Question: I am having a php template where i have a leftmenu as accordin jquery menu. In this menu i had menu items .When i click the menu item, page related to this menu item to be loaded into the div in the right side of the page without refresh.I am giving you the screenshot of the page.
Can anyone help me in this regard,
Thank you in advance
Ramsai
here is the code of left menu.php
'''
<div id="leftmenu">
<div class="urbangreymenu">
<h3 class="headerbar"><a href="#">BREAST</a></h3>
<ul class="submenu">
**<li><a href="breast.php">Breast/a></li>**
</ul>
<h3 class="headerbar"><a href="#">CVS</a></h3>
<ul class="submenu">
<li><a href="#">CHEST PAIN</a></li>
<li><a href="#">CHEST PAIN MASTER</a></li>
<li><a href="#">DIZZINESS-VERTIGO-LOC</a></li>
<li><a href="#">LOCAL-LEG-GENERALISED SWELLING</a></li>
<li><a href="#">SHORT OF BREATH(+PND)</a></li>
</ul>
<h3 class="headerbar"><a href="#">ENT</a></h3>
<ul class="submenu">
<li><a href="#">EAR</a></li>
<li><a href="#">NOSE</a></li>
<li><a href="#">THROAT</a></li>
</ul>
<h3 class="headerbar"><a href="#">GENERAL</a></h3>
<ul class="submenu">
<li><a href="#">FATIGUE-MALAISE</a></li>
<li><a href="#">FEVER</a></li>
<li><a href="#">SKIN RASH & PRURITIS</a></li>
</ul>
<h3 class="headerbar"><a href="#">GIT</a></h3>
<ul class="submenu">
<li><a href="#">ABDOMINAL DISTENTION</a></li>
<li><a href="#">ABDOMINAL PAIN</a></li>
<li><a href="#">BLACK STOOLS</a></li>
<li><a href="#">CONSTIPATION</a></li>
<li><a href="#">DIARRHEA</a></li>
<li><a href="#">NAUSEA-VOMITING</a></li>
</ul>
<h3 class="headerbar"><a href="#">NEUROLOGY</a></h3>
<ul class="submenu">
<li><a href="#">APHASIA & SLURRED SPEECH</a></li>
<li><a href="#">BALANCE-TREMORS-PARALYSIS</a></li>
<li><a href="#">HEADACHE</a></li>
<li><a href="#">SEIZURES-MEMORY LOSS-CONFUSION</a></li>
<li><a href="#">TINGLING-NUMBNESS</a></li>
</ul>
<h3 class="headerbar"><a href="#">PULMONARY</a></h3>
<ul class="submenu">
<li><a href="#">COUGH</a></li>
</ul>
</div>
</div>
'''
And here is my loading code:
'''
<div id ="content">
<script>
$.get('breast.php', function(data) {
$('.content').html(data);
});
</script>
</div>
'''
When i click the menu item then the related page should come in that div
Thank you in advance,
Ramsai
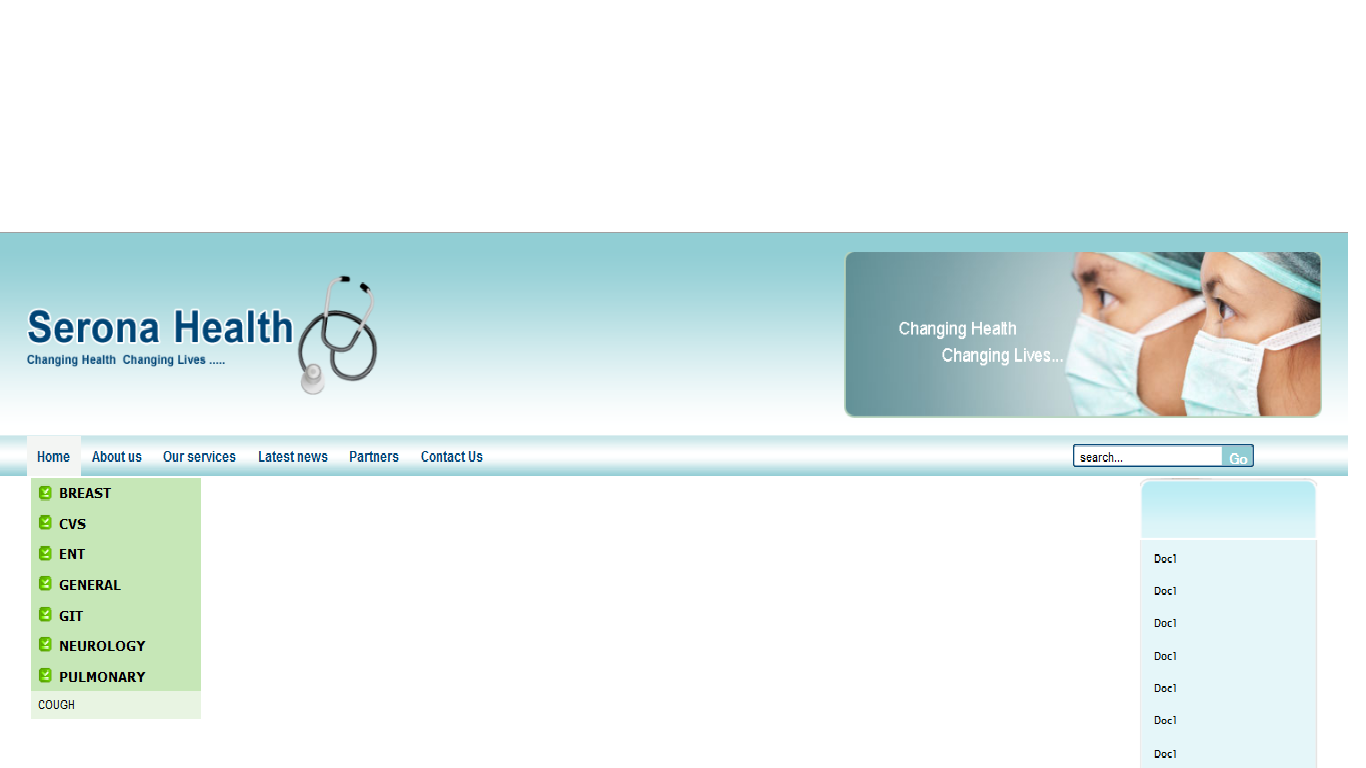
Answer: '''
$(document).ready(function () {
$('#leftmenu').find('a[href*=".php"]').live('click', function (e) {
e.preventDefault();
$.get($(this).attr('href'), function (data) {
$('.content').html(data);
});
});
//Or
$('#leftmenu').find('a[href*=".php"][class*="MyWebLink"]').live('click', function (e) {
e.preventDefault();
if(!$(this).hasClass('Alreadyloaded')){
var Url = $(this).attr('href');
$.ajax({
url: Url, type: 'Get', dataType: 'json',
//data: { value: $(this).data('value') },
success: function (data) {
$('.content').append(data);
//Or
$('.content').prepend(data);
$(this).addClass('Alreadyloaded');
}
});
}
});
});
'''